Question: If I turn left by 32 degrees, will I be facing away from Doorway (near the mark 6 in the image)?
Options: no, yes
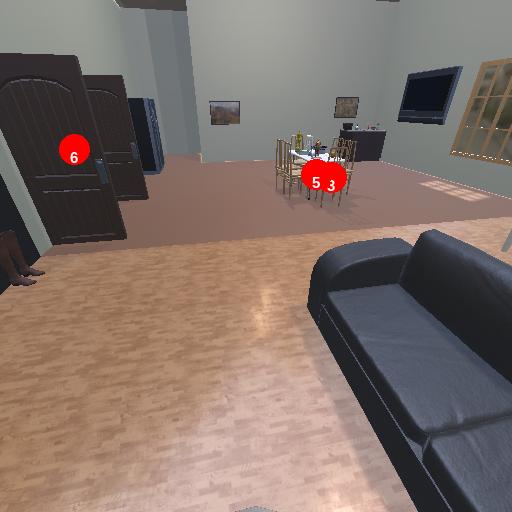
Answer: no